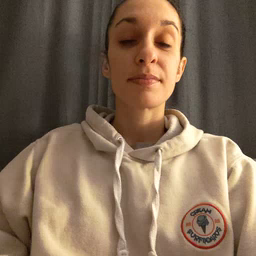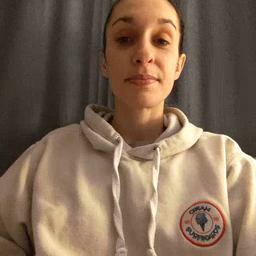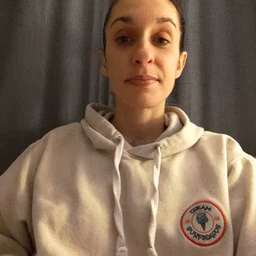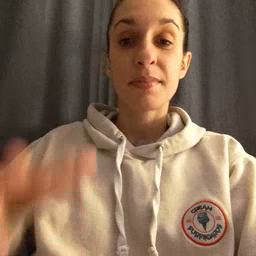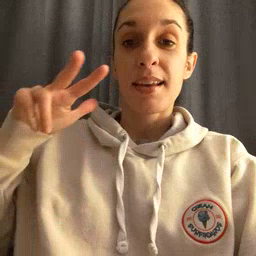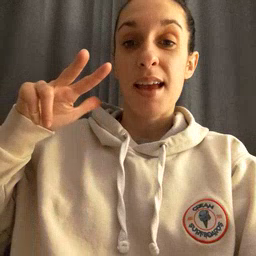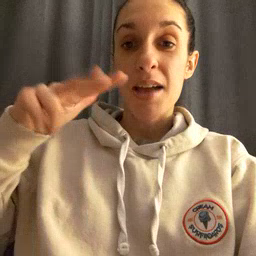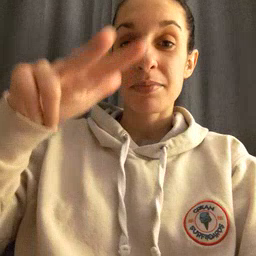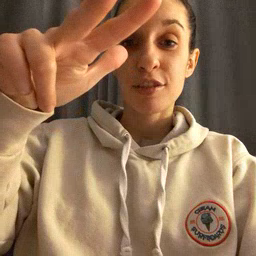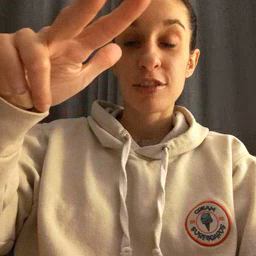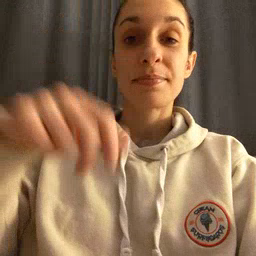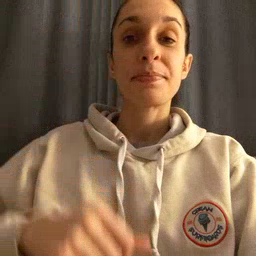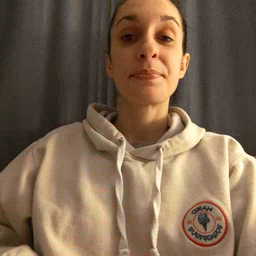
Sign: helicopter